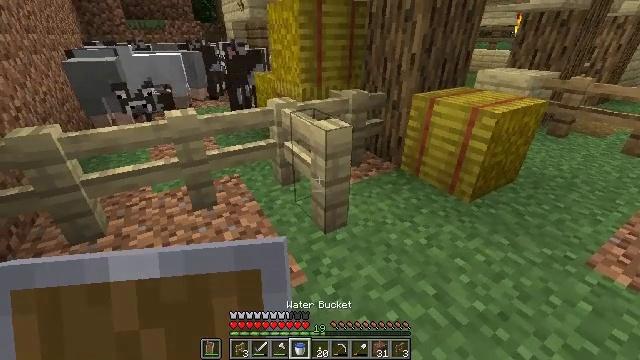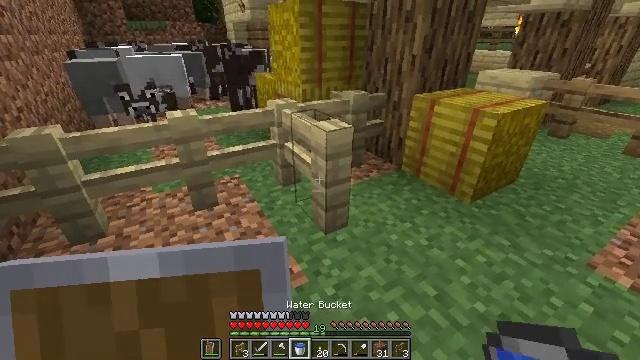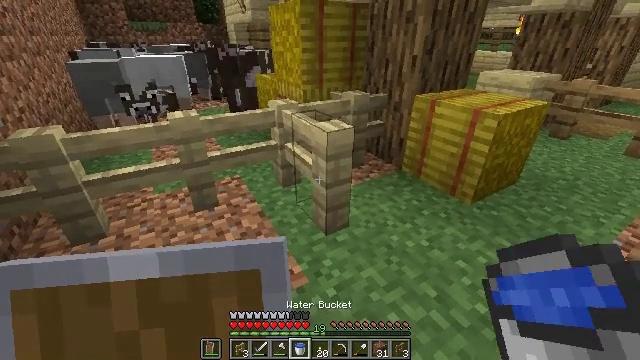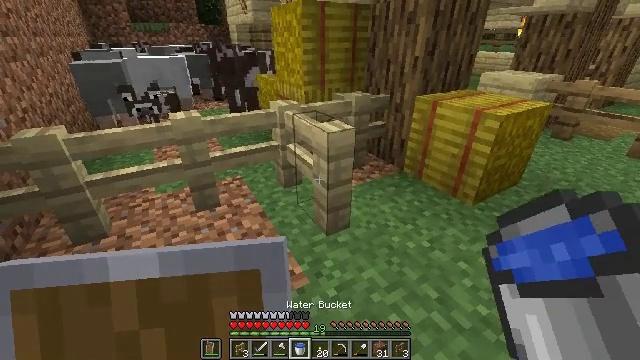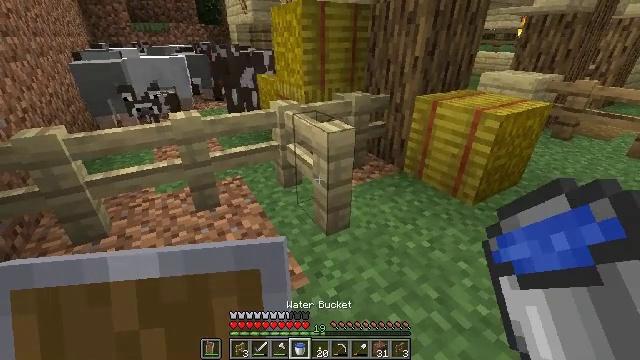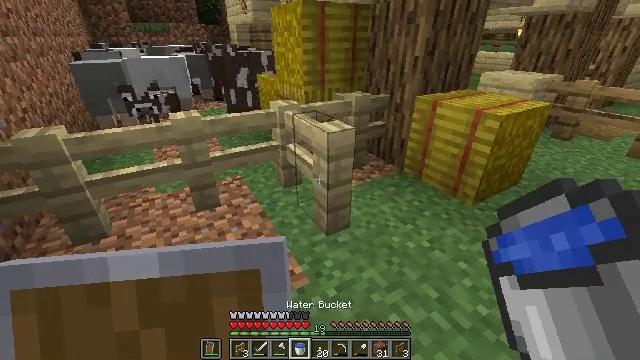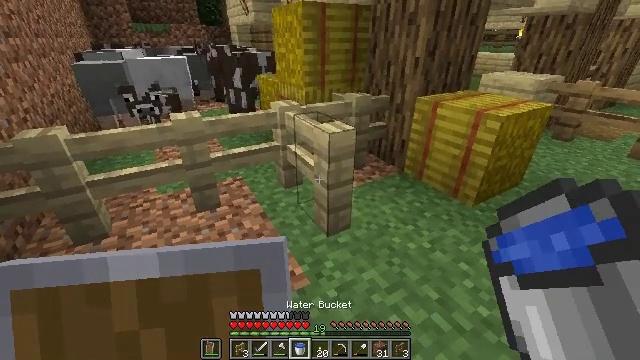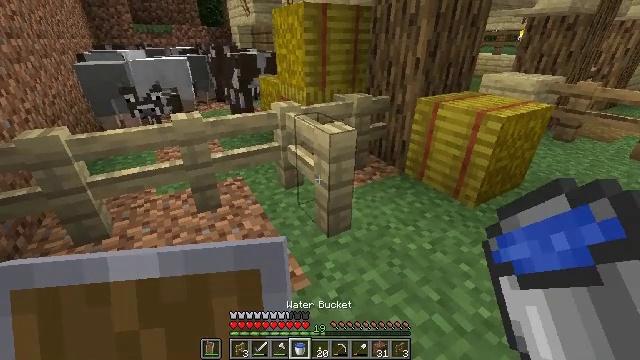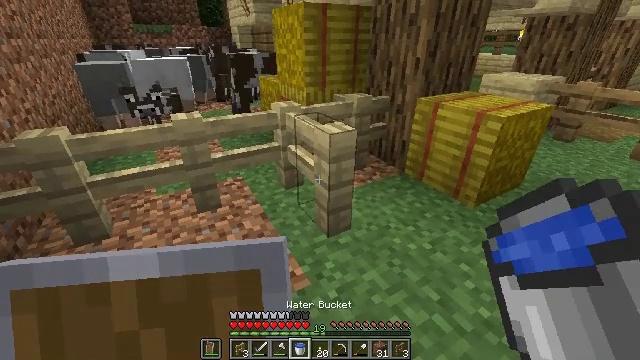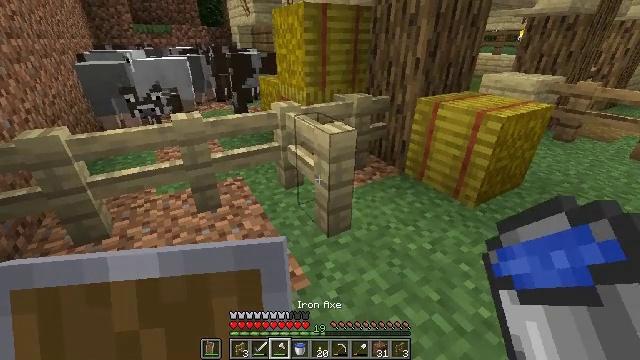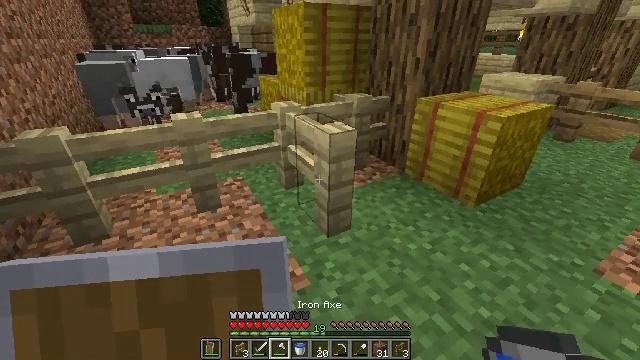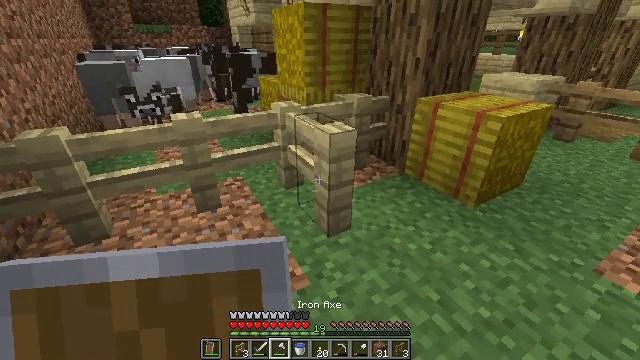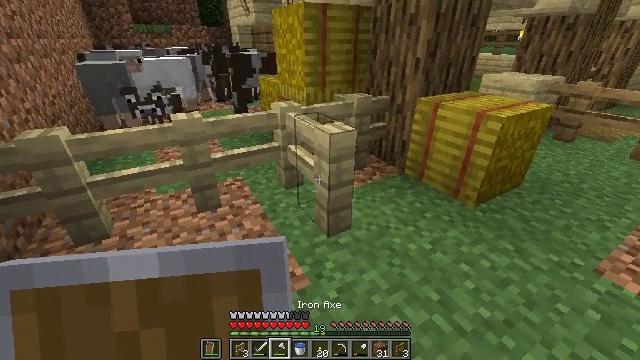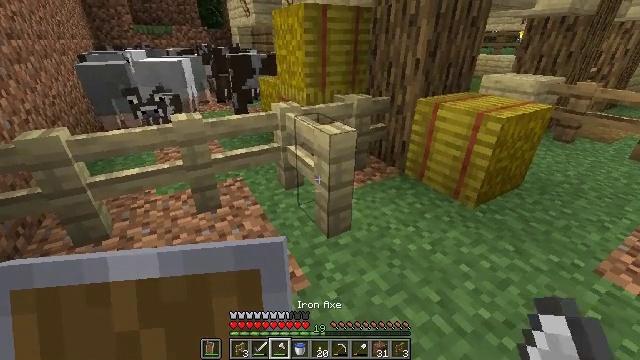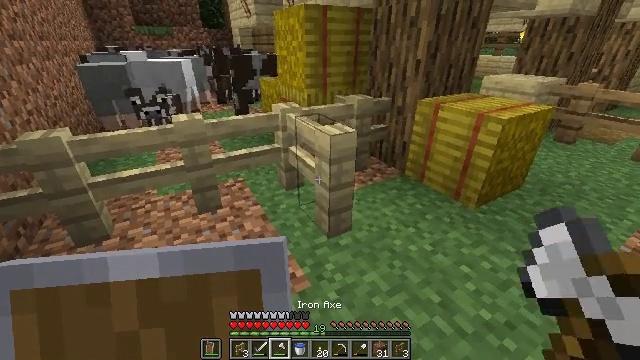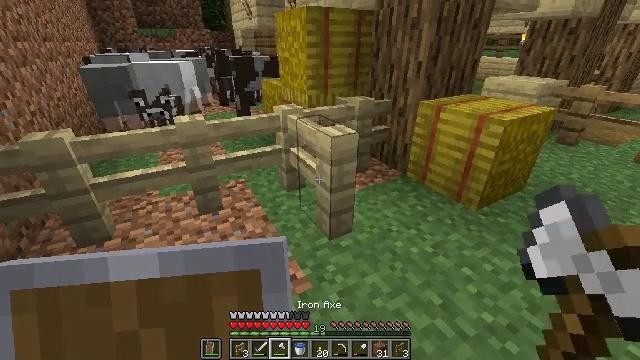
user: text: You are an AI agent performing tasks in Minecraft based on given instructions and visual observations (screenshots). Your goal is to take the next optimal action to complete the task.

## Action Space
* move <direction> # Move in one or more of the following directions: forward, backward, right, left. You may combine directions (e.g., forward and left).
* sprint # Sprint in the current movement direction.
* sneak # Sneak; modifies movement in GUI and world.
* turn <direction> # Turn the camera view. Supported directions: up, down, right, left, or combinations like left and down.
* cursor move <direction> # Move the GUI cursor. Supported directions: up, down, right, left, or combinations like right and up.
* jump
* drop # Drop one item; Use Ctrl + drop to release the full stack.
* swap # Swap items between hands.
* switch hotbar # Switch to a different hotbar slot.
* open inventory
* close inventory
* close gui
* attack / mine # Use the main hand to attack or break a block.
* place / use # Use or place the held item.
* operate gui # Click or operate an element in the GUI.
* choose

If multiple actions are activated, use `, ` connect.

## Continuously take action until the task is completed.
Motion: motion action
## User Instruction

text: Break the birch fence.
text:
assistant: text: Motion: no_op
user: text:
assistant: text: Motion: no_op
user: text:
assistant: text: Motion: no_op
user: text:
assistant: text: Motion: no_op
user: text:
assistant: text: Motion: no_op
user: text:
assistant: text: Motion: no_op
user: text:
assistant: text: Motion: no_op
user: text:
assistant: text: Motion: no_op
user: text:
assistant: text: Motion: no_op
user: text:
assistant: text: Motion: no_op
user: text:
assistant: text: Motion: no_op
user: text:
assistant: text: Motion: no_op
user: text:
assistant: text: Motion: no_op
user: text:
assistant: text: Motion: no_op
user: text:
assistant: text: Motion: no_op
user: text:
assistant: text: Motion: attack / mine
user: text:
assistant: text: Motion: attack / mine
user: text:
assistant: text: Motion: attack / mine
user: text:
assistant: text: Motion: attack / mine
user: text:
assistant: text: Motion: attack / mine
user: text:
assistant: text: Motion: attack / mine
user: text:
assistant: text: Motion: attack / mine
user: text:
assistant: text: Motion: attack / mine
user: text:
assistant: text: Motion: turn right, attack / mine
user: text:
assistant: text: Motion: turn right, attack / mine
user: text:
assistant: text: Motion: attack / mine
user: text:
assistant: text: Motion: move forward and move left, attack / mine
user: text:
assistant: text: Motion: move forward and move left, attack / mine
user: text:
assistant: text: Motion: move forward and move left, turn right, attack / mine
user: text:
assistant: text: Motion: move forward and move left, turn right and down, attack / mine